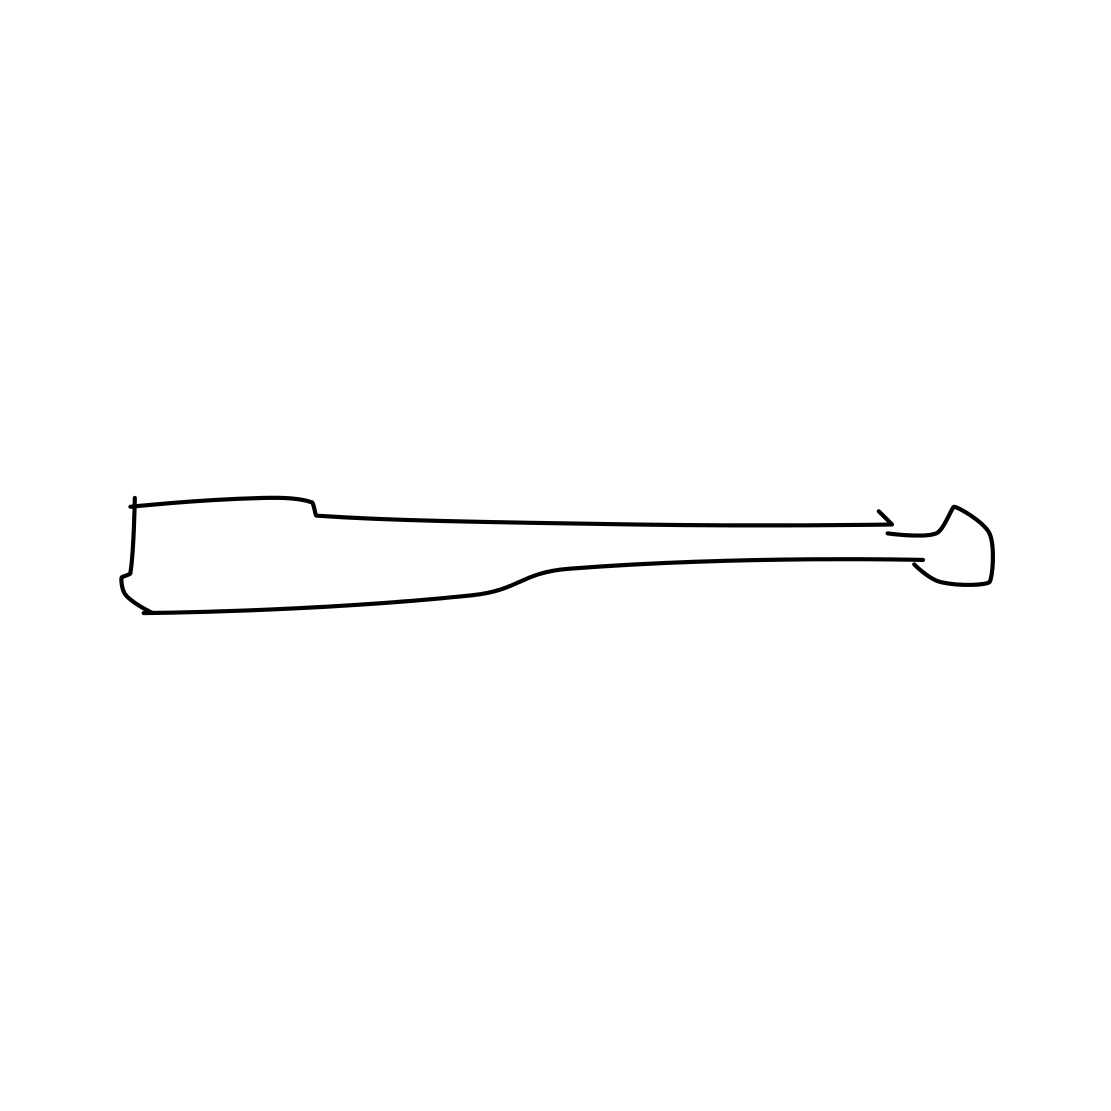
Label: baseball bat